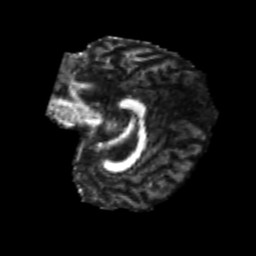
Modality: FA
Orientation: sagittal
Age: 24
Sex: female
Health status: healthy
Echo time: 0.074 s